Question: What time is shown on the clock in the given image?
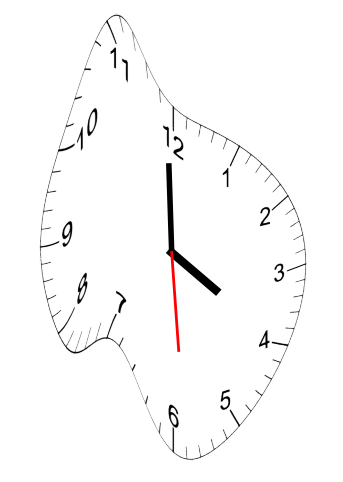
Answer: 03:59:29